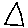
Label: triangle